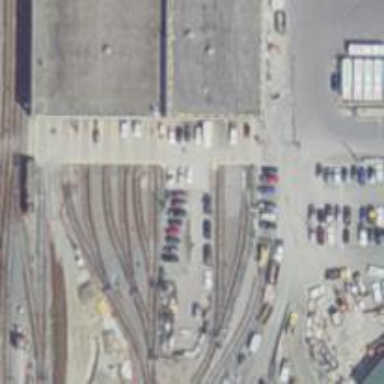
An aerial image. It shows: Electrified rail service yard.